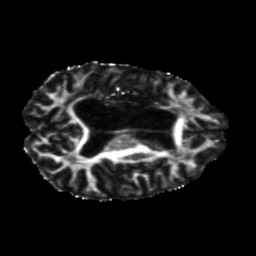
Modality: FA
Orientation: axial
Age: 31
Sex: female
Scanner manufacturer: siemens
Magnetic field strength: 3 T
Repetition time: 5.25 s
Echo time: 0.08 s